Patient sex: M
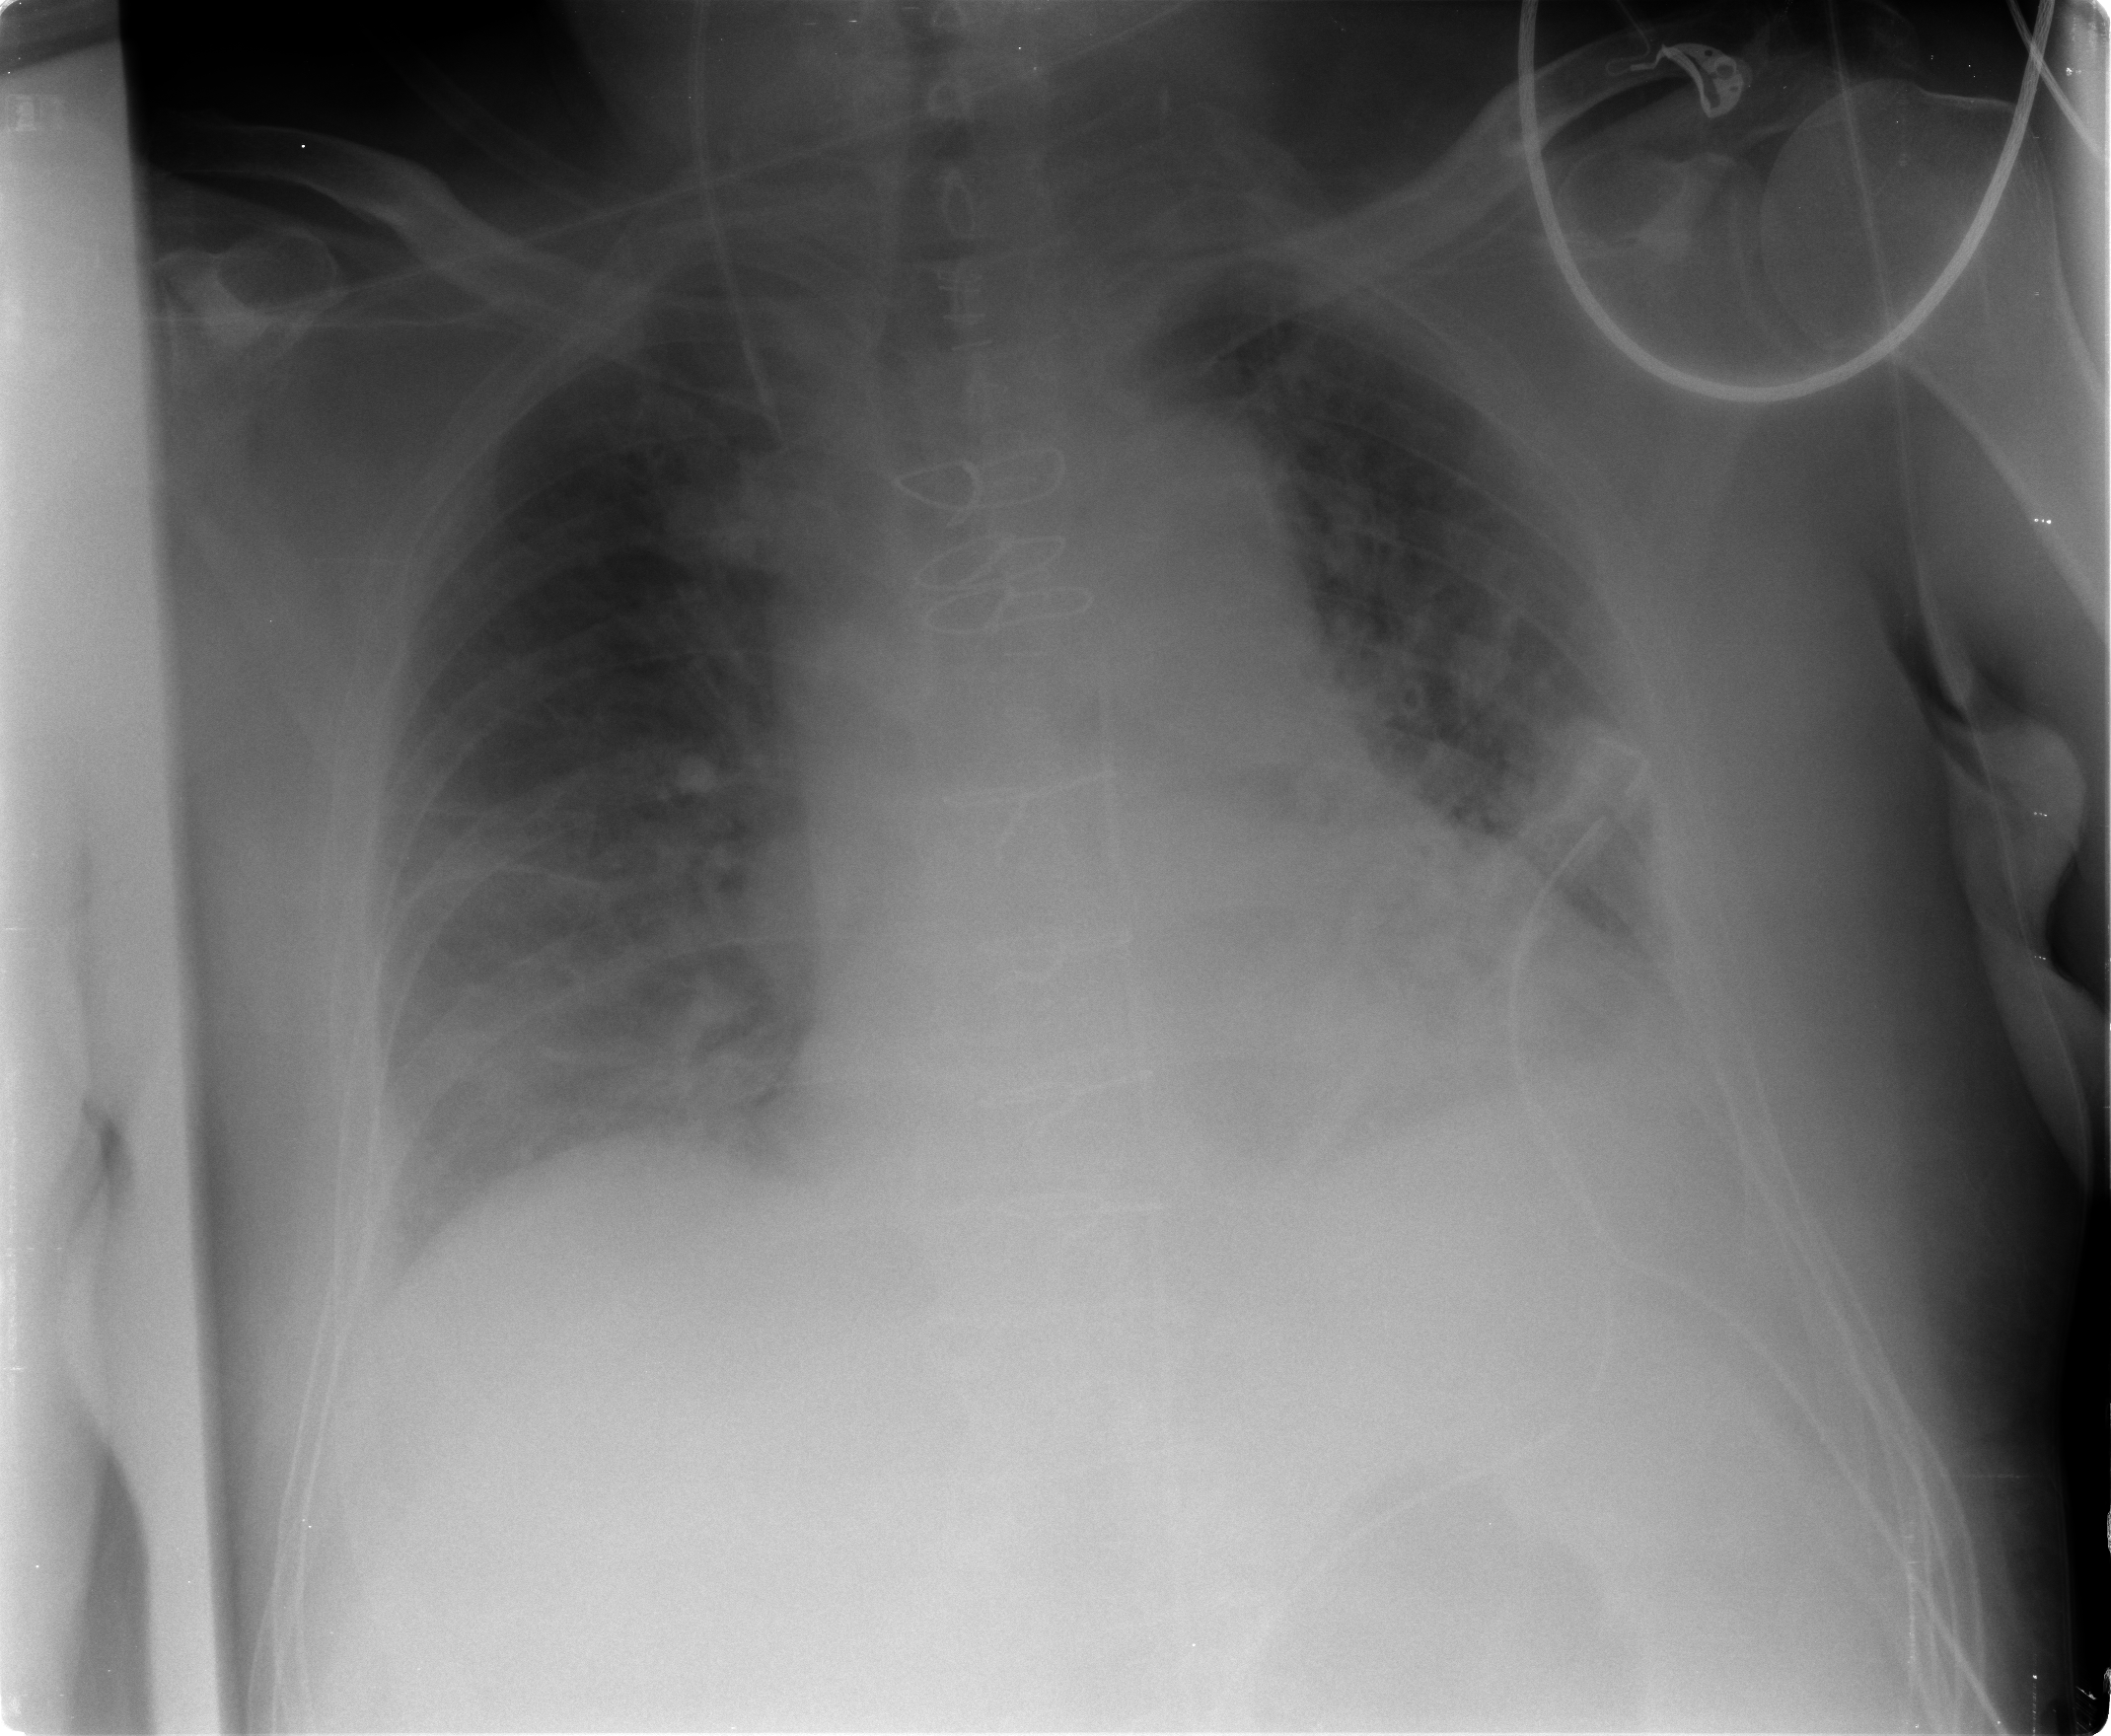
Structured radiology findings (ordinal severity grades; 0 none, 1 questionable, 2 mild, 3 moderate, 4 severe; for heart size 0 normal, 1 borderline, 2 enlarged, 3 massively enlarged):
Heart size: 2
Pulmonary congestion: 2
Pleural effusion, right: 0
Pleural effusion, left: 0
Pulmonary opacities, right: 0
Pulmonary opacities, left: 0
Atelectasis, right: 0
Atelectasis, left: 2